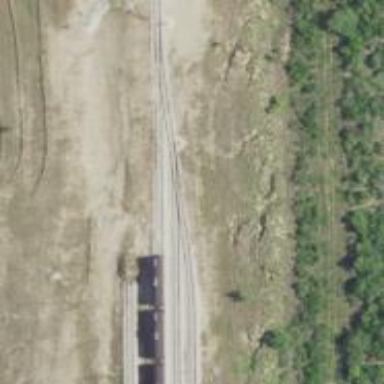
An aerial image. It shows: Railway spur service.